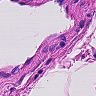
Metastatic tissue present: no